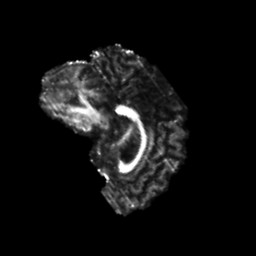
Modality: FA
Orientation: sagittal
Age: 22
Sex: female
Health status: healthy
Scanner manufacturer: philips
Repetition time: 7.398 s
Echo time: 0.08599 s